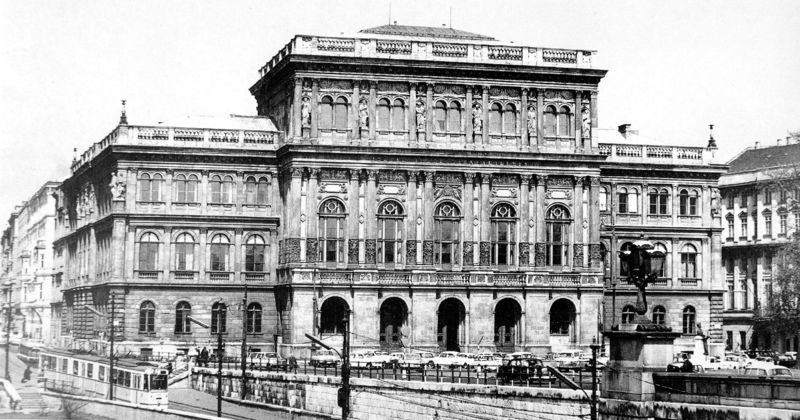
Titel: Akademie der Wissenschaften in Budapest
Künstler: Friedrich August Stüler
Standort: Budapest
Institution: Akademie der Wissenschaften
Schlagwörter: baum, dunkel, himmel, schatten, weiß, fluss, stadt, ufer, fenster, grau, hell, holz, lampe, lampen, laterne, laternen, licht, paris, pfeiler, schwarz, strasse, säulen, terasse, tür, dach, gebäude, haus, alt, architektur, sockel, stein, brücke, brüstung, figur, klassizismus, oper, theater, renaissance, handel, statue, balkon, ansicht, bogen, fassade, italien, mast, mauer, ziegel, weis, platz, pilaster, saal, auto, figuren, rundbogen, masten, strom, geländer, plastik, hoch, tor, foto, fotografie, photographie, bögen, eingang, loggia, türmchen, palast, palazzo, balustrade, kabel, strommast, denkmal, moos, gross, schwarzweiß, bahnhof, kranz, arkaden, rom, kapitell, photo, portal, rustika, tore, wappen, sims, gesims, risalit, statuen, mezzanin, rundbögen, bahn, geschosse, schienen, achse, museum, wien, fotographie, stockwerke, bau, autos, akademie, hau, tiber, geschoss, gebälk, straßenlaternen, lisenen, doppel, kranzgesims, schwarz/weiß, profanbau, attika, hauptfassade, straßenbahn, tram, stromleitung, stromleitungen, rundbogenfenster, torbögen, bogengang, sockelgeschoss, wandelhalle, fensterachse, neorenaissance, entre sol, bosse, festsaal, arkadne, biforien, biforium, budapest, doppelfenster, entfernunf, gesimst, häuserreihe, liht, palastbau, prag, solbank, doppelbögen, parken, behörde, leitung, amt, staßenbahn, proticus, iber